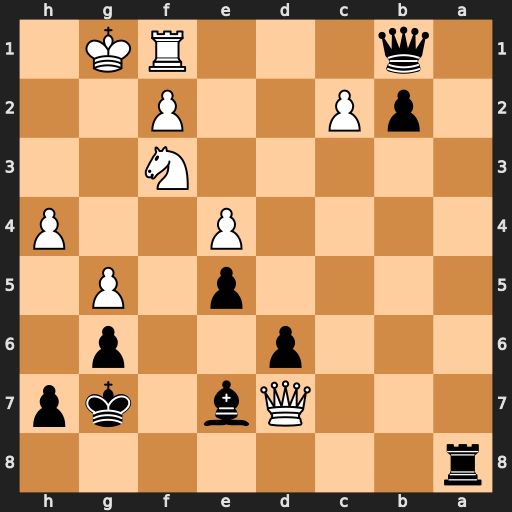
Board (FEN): r7/3Qb1kp/3p2p1/4p1P1/4P2P/5N2/1pP2P2/1q3RK1
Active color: b
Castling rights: -
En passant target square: -
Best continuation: Qxf1+ Kxf1 b1=Q+